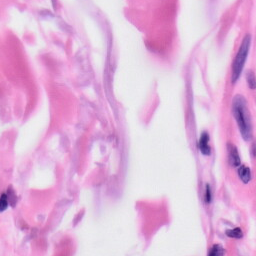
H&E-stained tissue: Skin